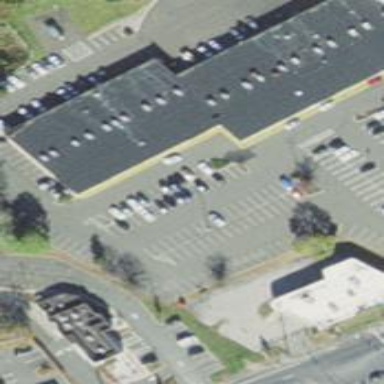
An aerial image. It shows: Part of building.